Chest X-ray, AP view. Patient: 67 years old, sex M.
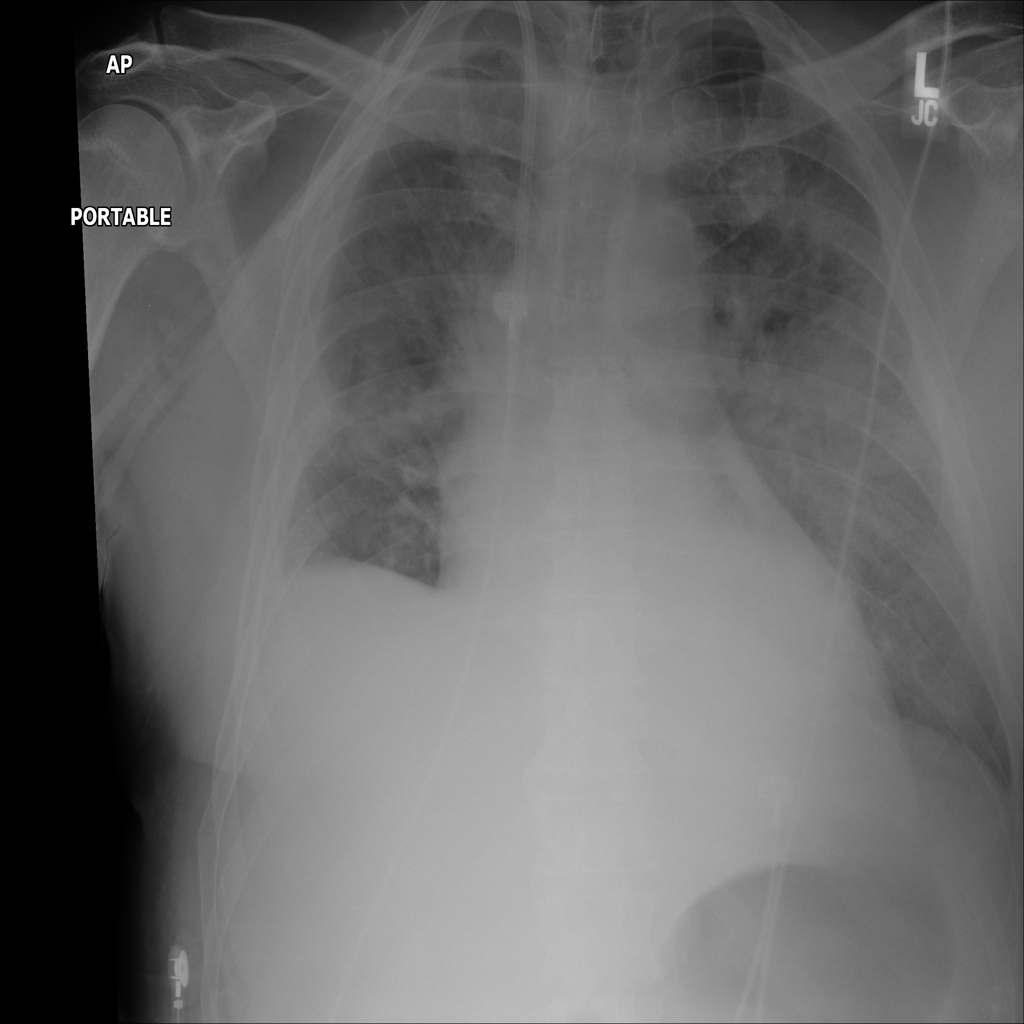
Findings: Atelectasis